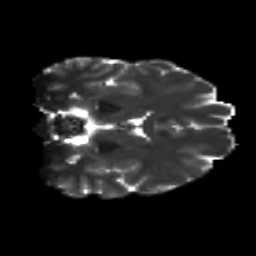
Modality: T2w
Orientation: coronal
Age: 21
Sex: female
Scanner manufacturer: siemens
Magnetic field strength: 3 T
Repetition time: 8.8 s
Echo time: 0.085 s